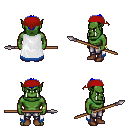
a pixel art fantasy rpg character, male body template, orc, green skin, white trimmed cape, metal pants, blue short mohawk hairstyle, red bandana, bracelets, brown shoes, spear, four views (front, back, left, right), 2x2 character sprite sheet, small pixel art, hard edges, no anti-aliasing